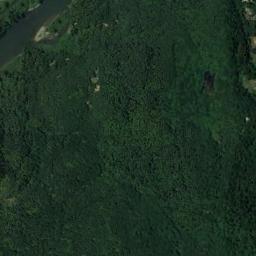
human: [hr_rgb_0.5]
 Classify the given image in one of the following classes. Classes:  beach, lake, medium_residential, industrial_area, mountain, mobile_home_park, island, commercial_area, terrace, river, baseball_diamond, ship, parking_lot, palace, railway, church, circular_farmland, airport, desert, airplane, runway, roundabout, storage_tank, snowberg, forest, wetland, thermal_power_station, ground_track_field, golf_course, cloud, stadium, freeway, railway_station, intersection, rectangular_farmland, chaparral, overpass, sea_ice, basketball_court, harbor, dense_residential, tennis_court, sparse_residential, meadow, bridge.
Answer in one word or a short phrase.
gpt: forest